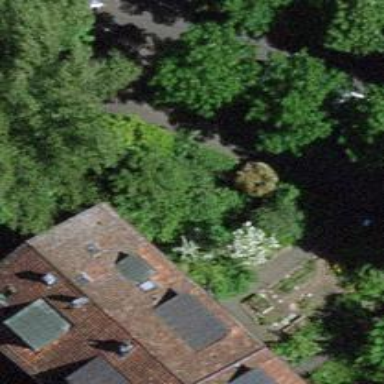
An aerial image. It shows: Terrace building with gabled roof.